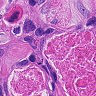
Metastatic tissue present: yes